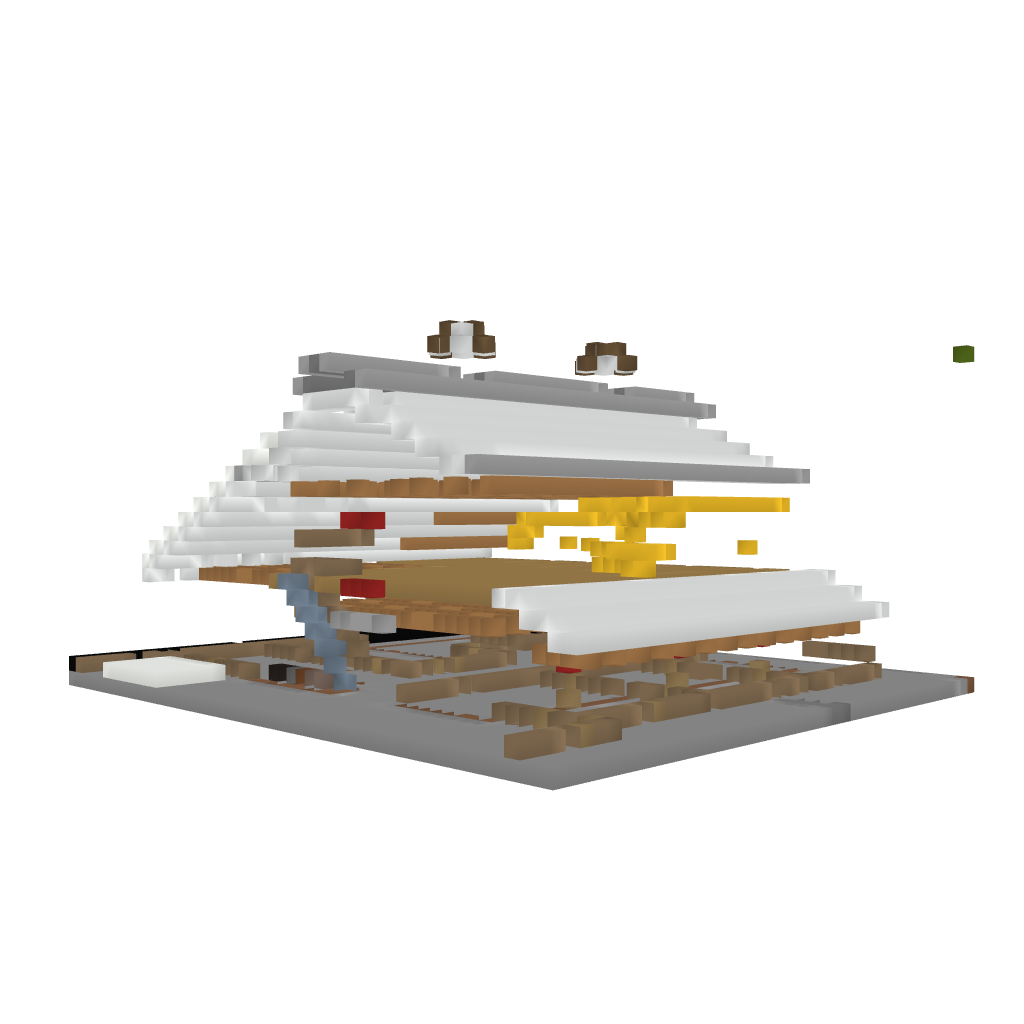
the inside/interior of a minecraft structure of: Barn with hay loft